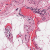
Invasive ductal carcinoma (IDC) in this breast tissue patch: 0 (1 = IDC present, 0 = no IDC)